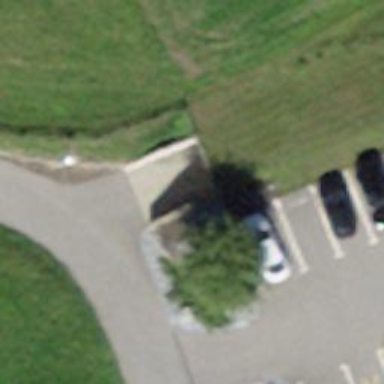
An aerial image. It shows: Parking entrance.